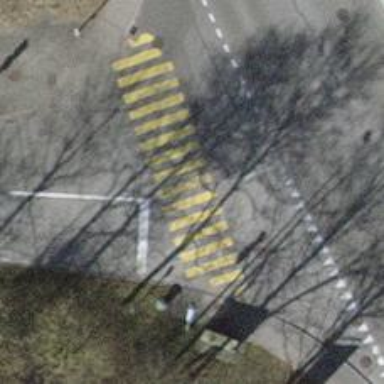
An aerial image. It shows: Crossing with zebra markings controlled by traffic signals.